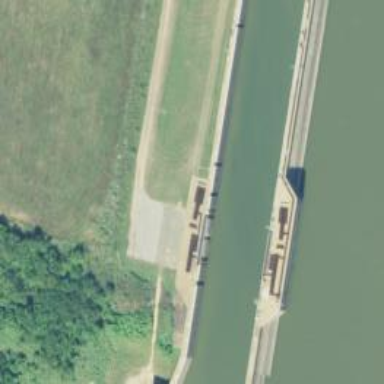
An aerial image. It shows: Lock gate along waterway.